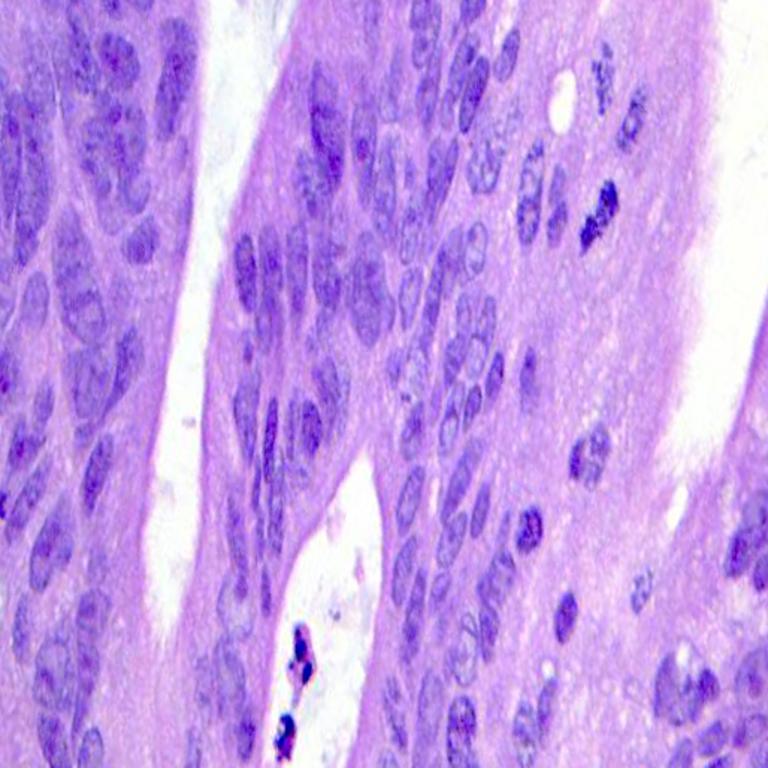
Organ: colon
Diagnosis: adenocarcinomas